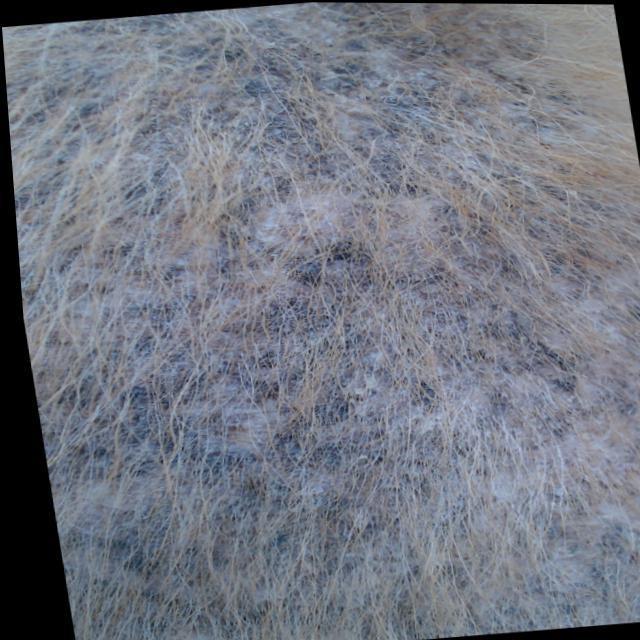
Canine demodicosis (Demodex mange) — caused by Demodex canis mites. Presents with alopecia, follicular papules, pustules, and comedones. Often localized on face and forelimbs.